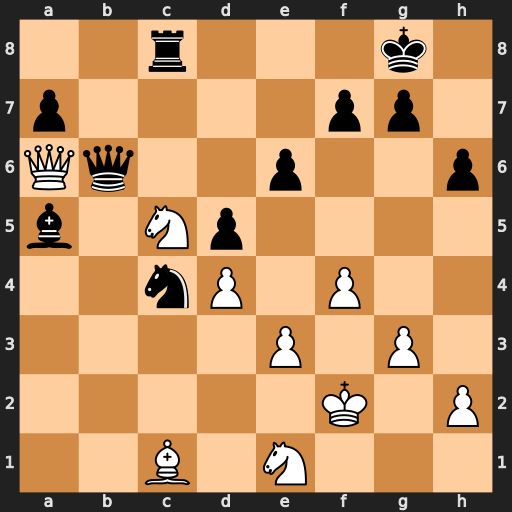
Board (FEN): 2r3k1/p4pp1/Qq2p2p/b1Np4/2nP1P2/4P1P1/5K1P/2B1N3
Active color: w
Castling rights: -
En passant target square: -
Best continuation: Qxc8+ Kh7 Qb7